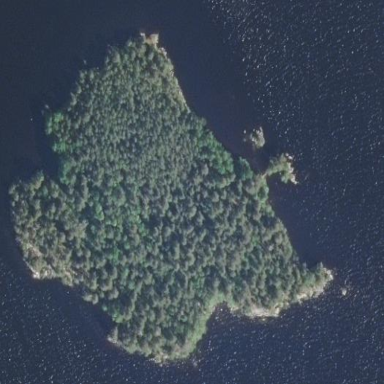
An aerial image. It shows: Islet surrounded by woodland.